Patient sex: M
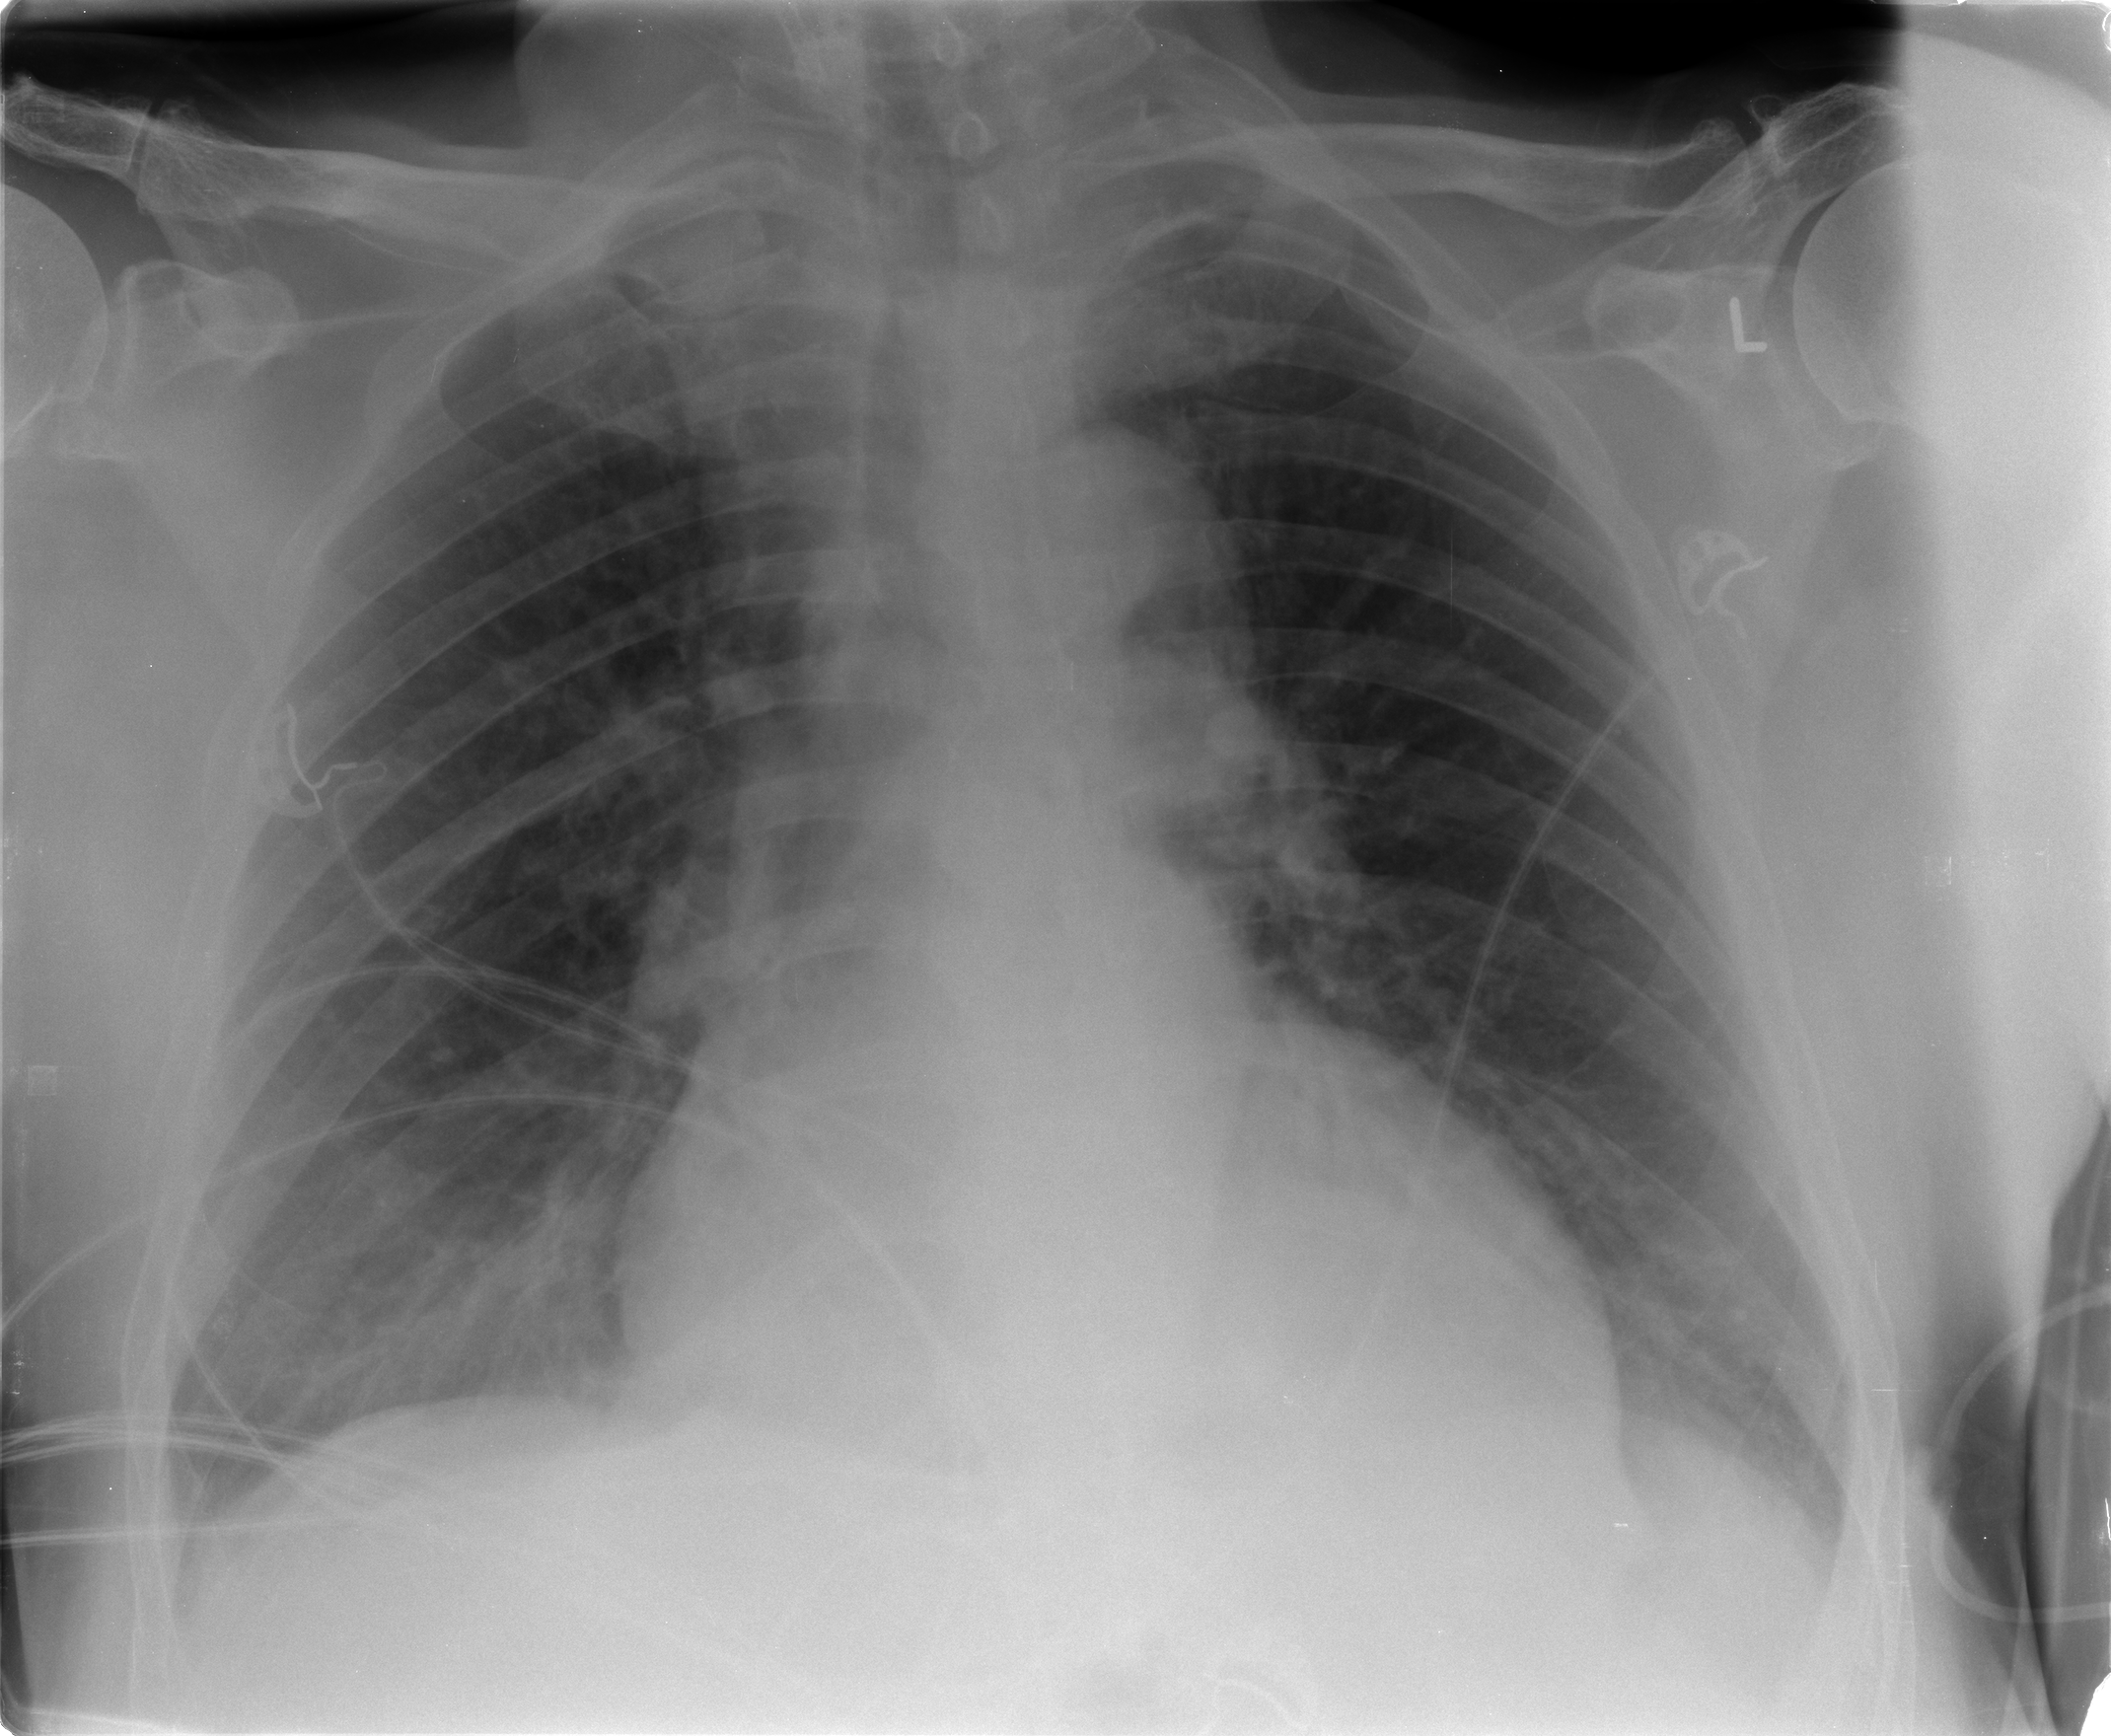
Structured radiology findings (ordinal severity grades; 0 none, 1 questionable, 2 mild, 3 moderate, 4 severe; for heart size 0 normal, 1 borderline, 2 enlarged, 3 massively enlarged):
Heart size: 2
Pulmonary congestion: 2
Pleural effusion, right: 0
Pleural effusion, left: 0
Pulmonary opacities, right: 2
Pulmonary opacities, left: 0
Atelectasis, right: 0
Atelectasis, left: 0